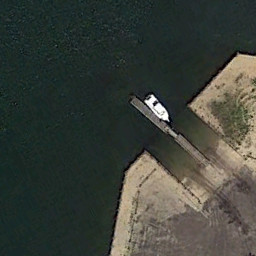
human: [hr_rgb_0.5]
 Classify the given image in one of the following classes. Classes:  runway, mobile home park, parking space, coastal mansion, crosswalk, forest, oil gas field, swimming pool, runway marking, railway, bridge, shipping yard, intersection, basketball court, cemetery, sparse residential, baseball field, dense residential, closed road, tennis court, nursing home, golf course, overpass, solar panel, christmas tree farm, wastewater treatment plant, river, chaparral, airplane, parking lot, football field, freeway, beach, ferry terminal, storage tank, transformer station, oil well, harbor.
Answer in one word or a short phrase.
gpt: ferry terminal